Interaction volume radius: 10 \u00c5
Interaction volume height: 20 \u00c5
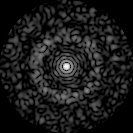
Disorder parameter: 0.8388